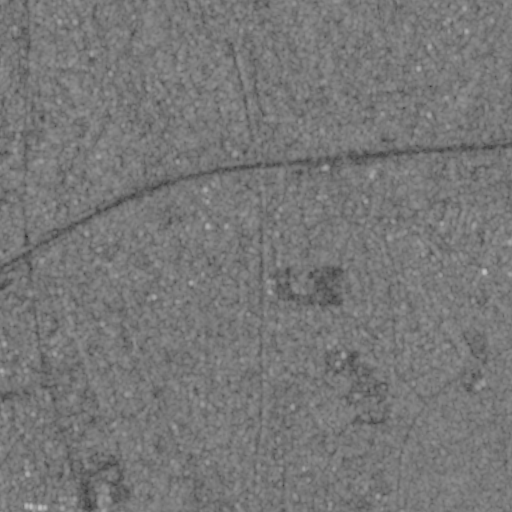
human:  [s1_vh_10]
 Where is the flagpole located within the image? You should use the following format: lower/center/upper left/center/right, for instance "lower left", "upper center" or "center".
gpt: The flagpole is located in the center of the image.
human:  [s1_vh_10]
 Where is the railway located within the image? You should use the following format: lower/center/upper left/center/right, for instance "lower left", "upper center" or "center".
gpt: The railway is located in the lower right of the image.
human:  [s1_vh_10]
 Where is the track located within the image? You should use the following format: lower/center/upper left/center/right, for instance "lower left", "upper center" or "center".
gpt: There is no track in the image.

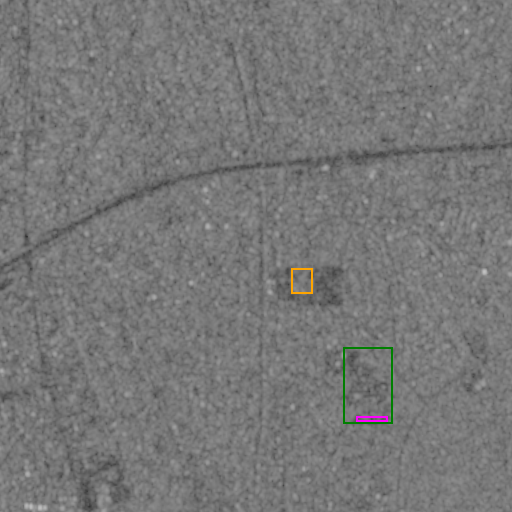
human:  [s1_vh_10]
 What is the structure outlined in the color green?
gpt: The structure outlined in green is a park.
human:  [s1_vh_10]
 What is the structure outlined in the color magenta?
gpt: The structure outlined in magenta is a parking lot.
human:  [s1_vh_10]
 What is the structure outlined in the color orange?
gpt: The structure outlined in orange is a building.
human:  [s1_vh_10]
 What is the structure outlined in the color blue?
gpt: There is no blue outline.